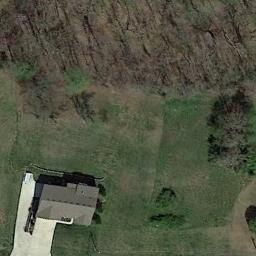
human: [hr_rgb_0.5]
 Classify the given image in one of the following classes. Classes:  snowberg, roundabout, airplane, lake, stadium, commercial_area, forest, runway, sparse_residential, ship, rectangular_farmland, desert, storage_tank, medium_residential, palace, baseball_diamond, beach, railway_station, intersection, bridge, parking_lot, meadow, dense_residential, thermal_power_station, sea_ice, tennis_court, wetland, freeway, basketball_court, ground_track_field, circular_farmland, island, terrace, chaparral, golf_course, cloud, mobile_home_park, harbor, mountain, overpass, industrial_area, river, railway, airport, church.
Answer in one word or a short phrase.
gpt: sparse_residential